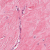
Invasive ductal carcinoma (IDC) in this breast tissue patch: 0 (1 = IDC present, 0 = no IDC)